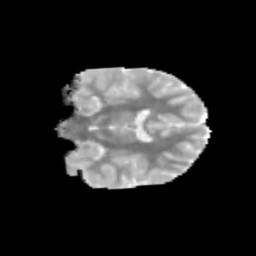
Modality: MD
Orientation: coronal
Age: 10
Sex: female
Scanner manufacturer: siemens
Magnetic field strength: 3 T
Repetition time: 3.8 s
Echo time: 0.07 s